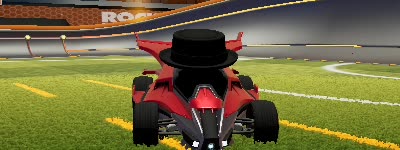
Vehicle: aftershock